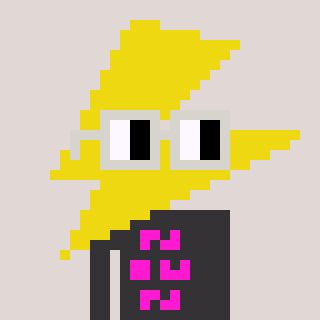
a pixel art character with square light gray glasses, a lightning bolt-shaped head and a grayscale-colored body on a warm background